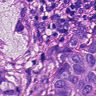
Metastatic tissue present: yes